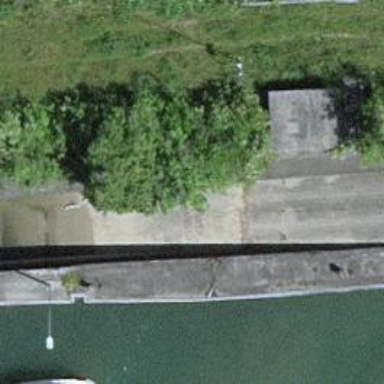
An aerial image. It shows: Slipway on leisure land.